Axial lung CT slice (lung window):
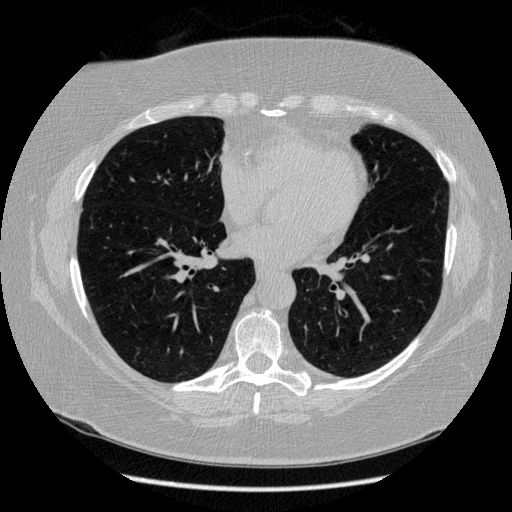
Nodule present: no